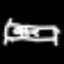
Label: bed